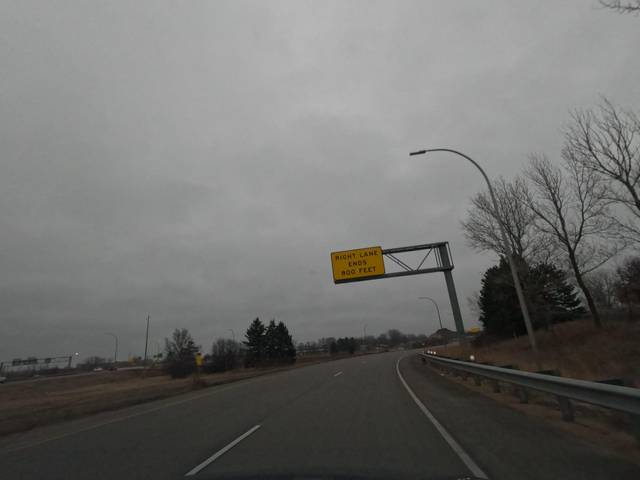
Region: United States
Coordinates: 44.946, -92.958